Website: lowes
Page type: cart
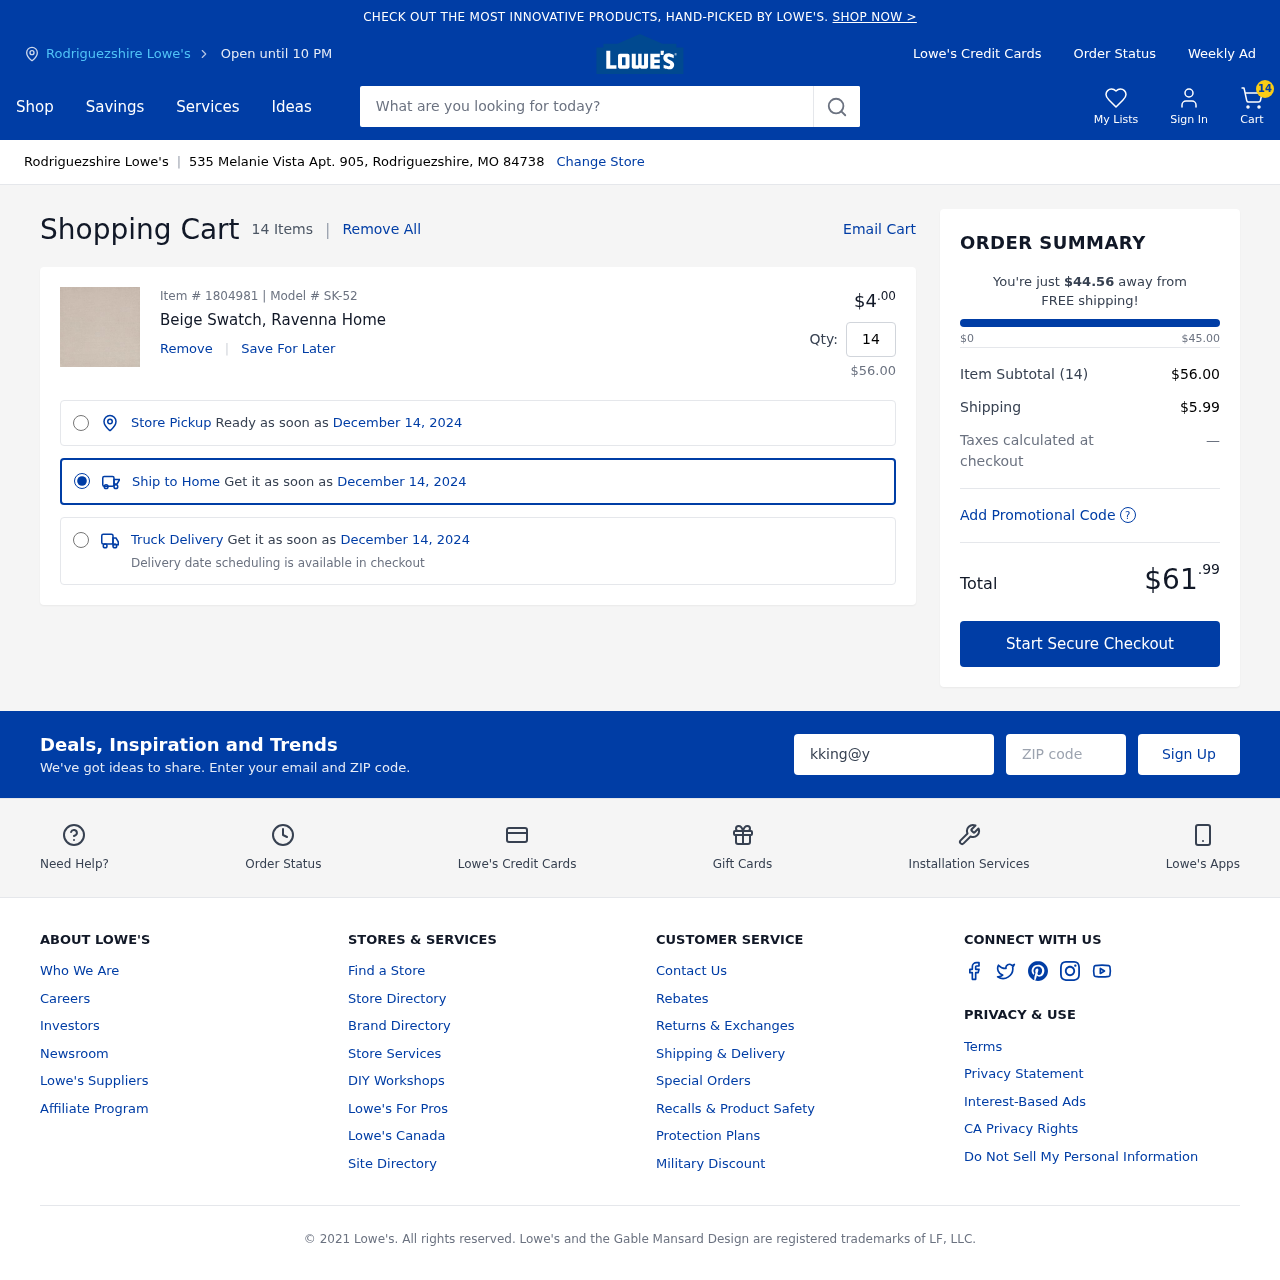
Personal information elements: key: PII_CITY
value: Rodriguezshire Lowe's
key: PII_EMAIL
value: kking@yahoo.com
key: PII_POSTCODE
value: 84738
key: PII_STREET
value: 535 Melanie Vista Apt. 905
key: PII_CITY_STATE_ZIP
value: Rodriguezshire, MO 84738
Product elements: key: PRODUCT1_NAME
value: Beige Swatch, Ravenna Home
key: PRODUCT1_PRICE
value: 4
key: PRODUCT1_QUANTITY
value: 14
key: PRODUCT1_SUBTOTAL
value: $56.00
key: PRODUCT_ITEM_NUMBER
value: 1804981
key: PRODUCT_MODEL_NUMBER
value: SK-52
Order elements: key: ORDER_NUM_ITEMS
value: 14
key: ORDER_NUM_ITEMS
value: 14 Items
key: ORDER_DELIVERY_DATE
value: December 14, 2024
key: ORDER_SUBTOTAL
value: $56.00
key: ORDER_SHIPPING_COST
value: $5.99
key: ORDER_TOTAL
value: $61.99
Search elements: key: HEADER_SEARCH
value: What are you looking for today?